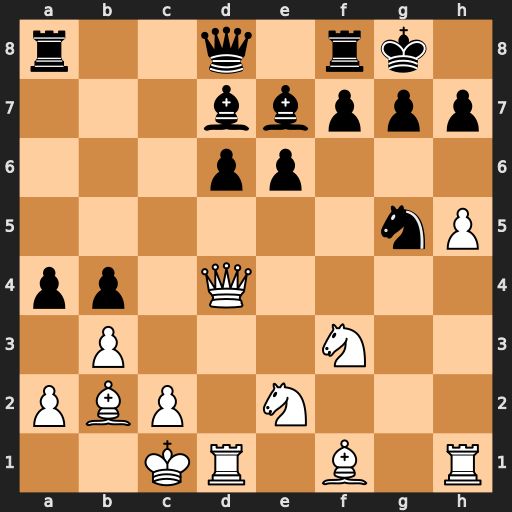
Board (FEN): r2q1rk1/3bbppp/3pp3/6nP/pp1Q4/1P3N2/PBP1N3/2KR1B1R
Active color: w
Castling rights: -
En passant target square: -
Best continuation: Qxg7#